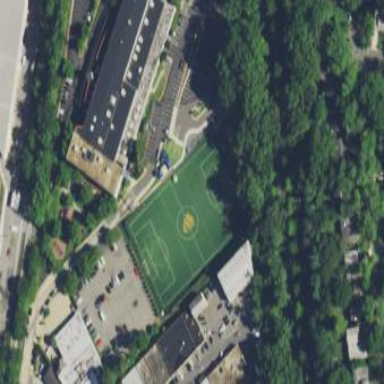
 providing recreational space for sports activities."